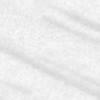
Label: change